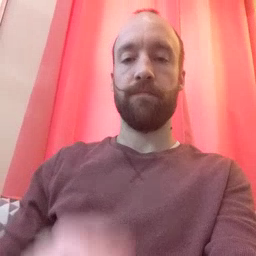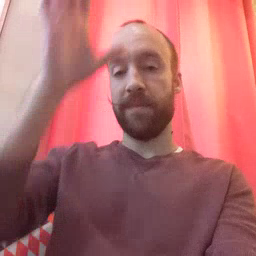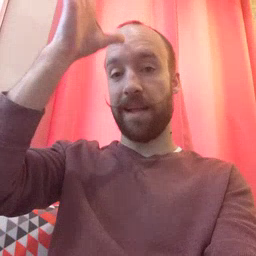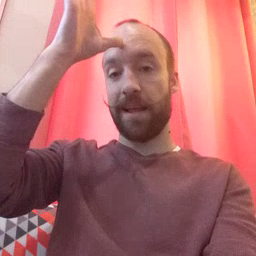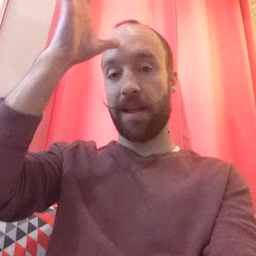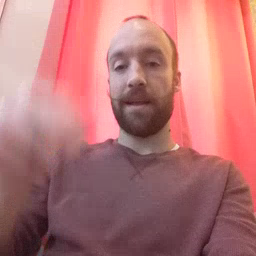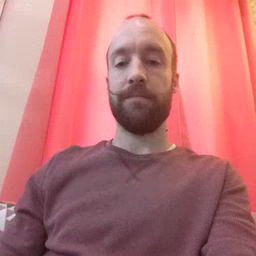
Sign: dad